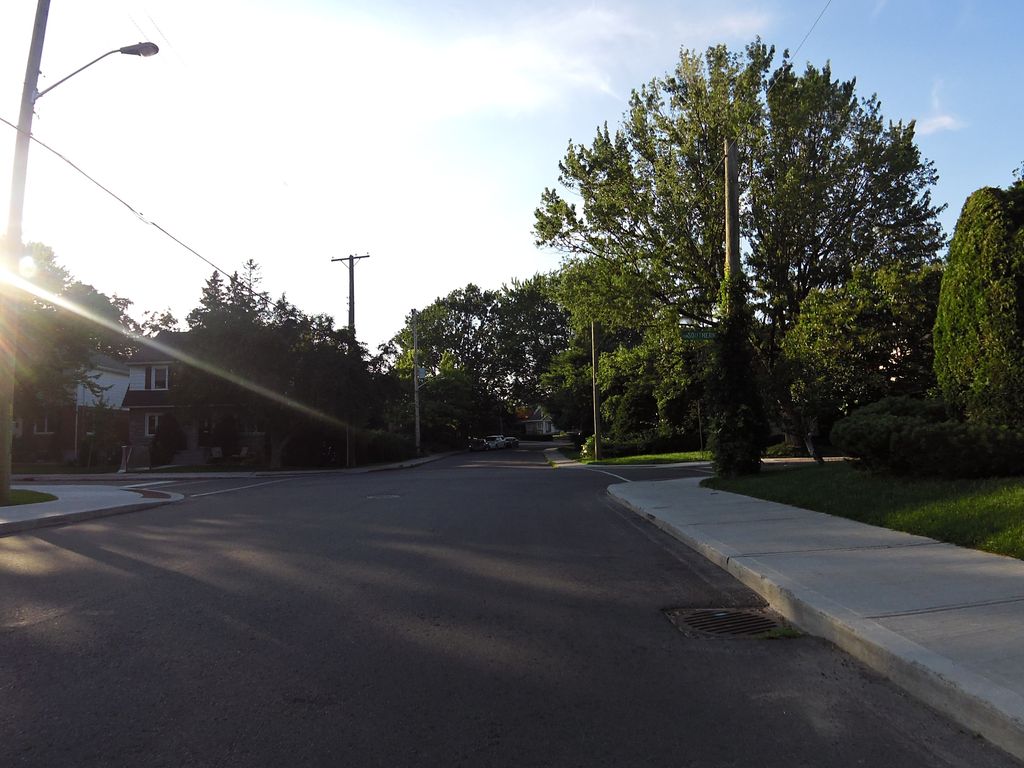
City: ottawa-gatineau